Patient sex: F
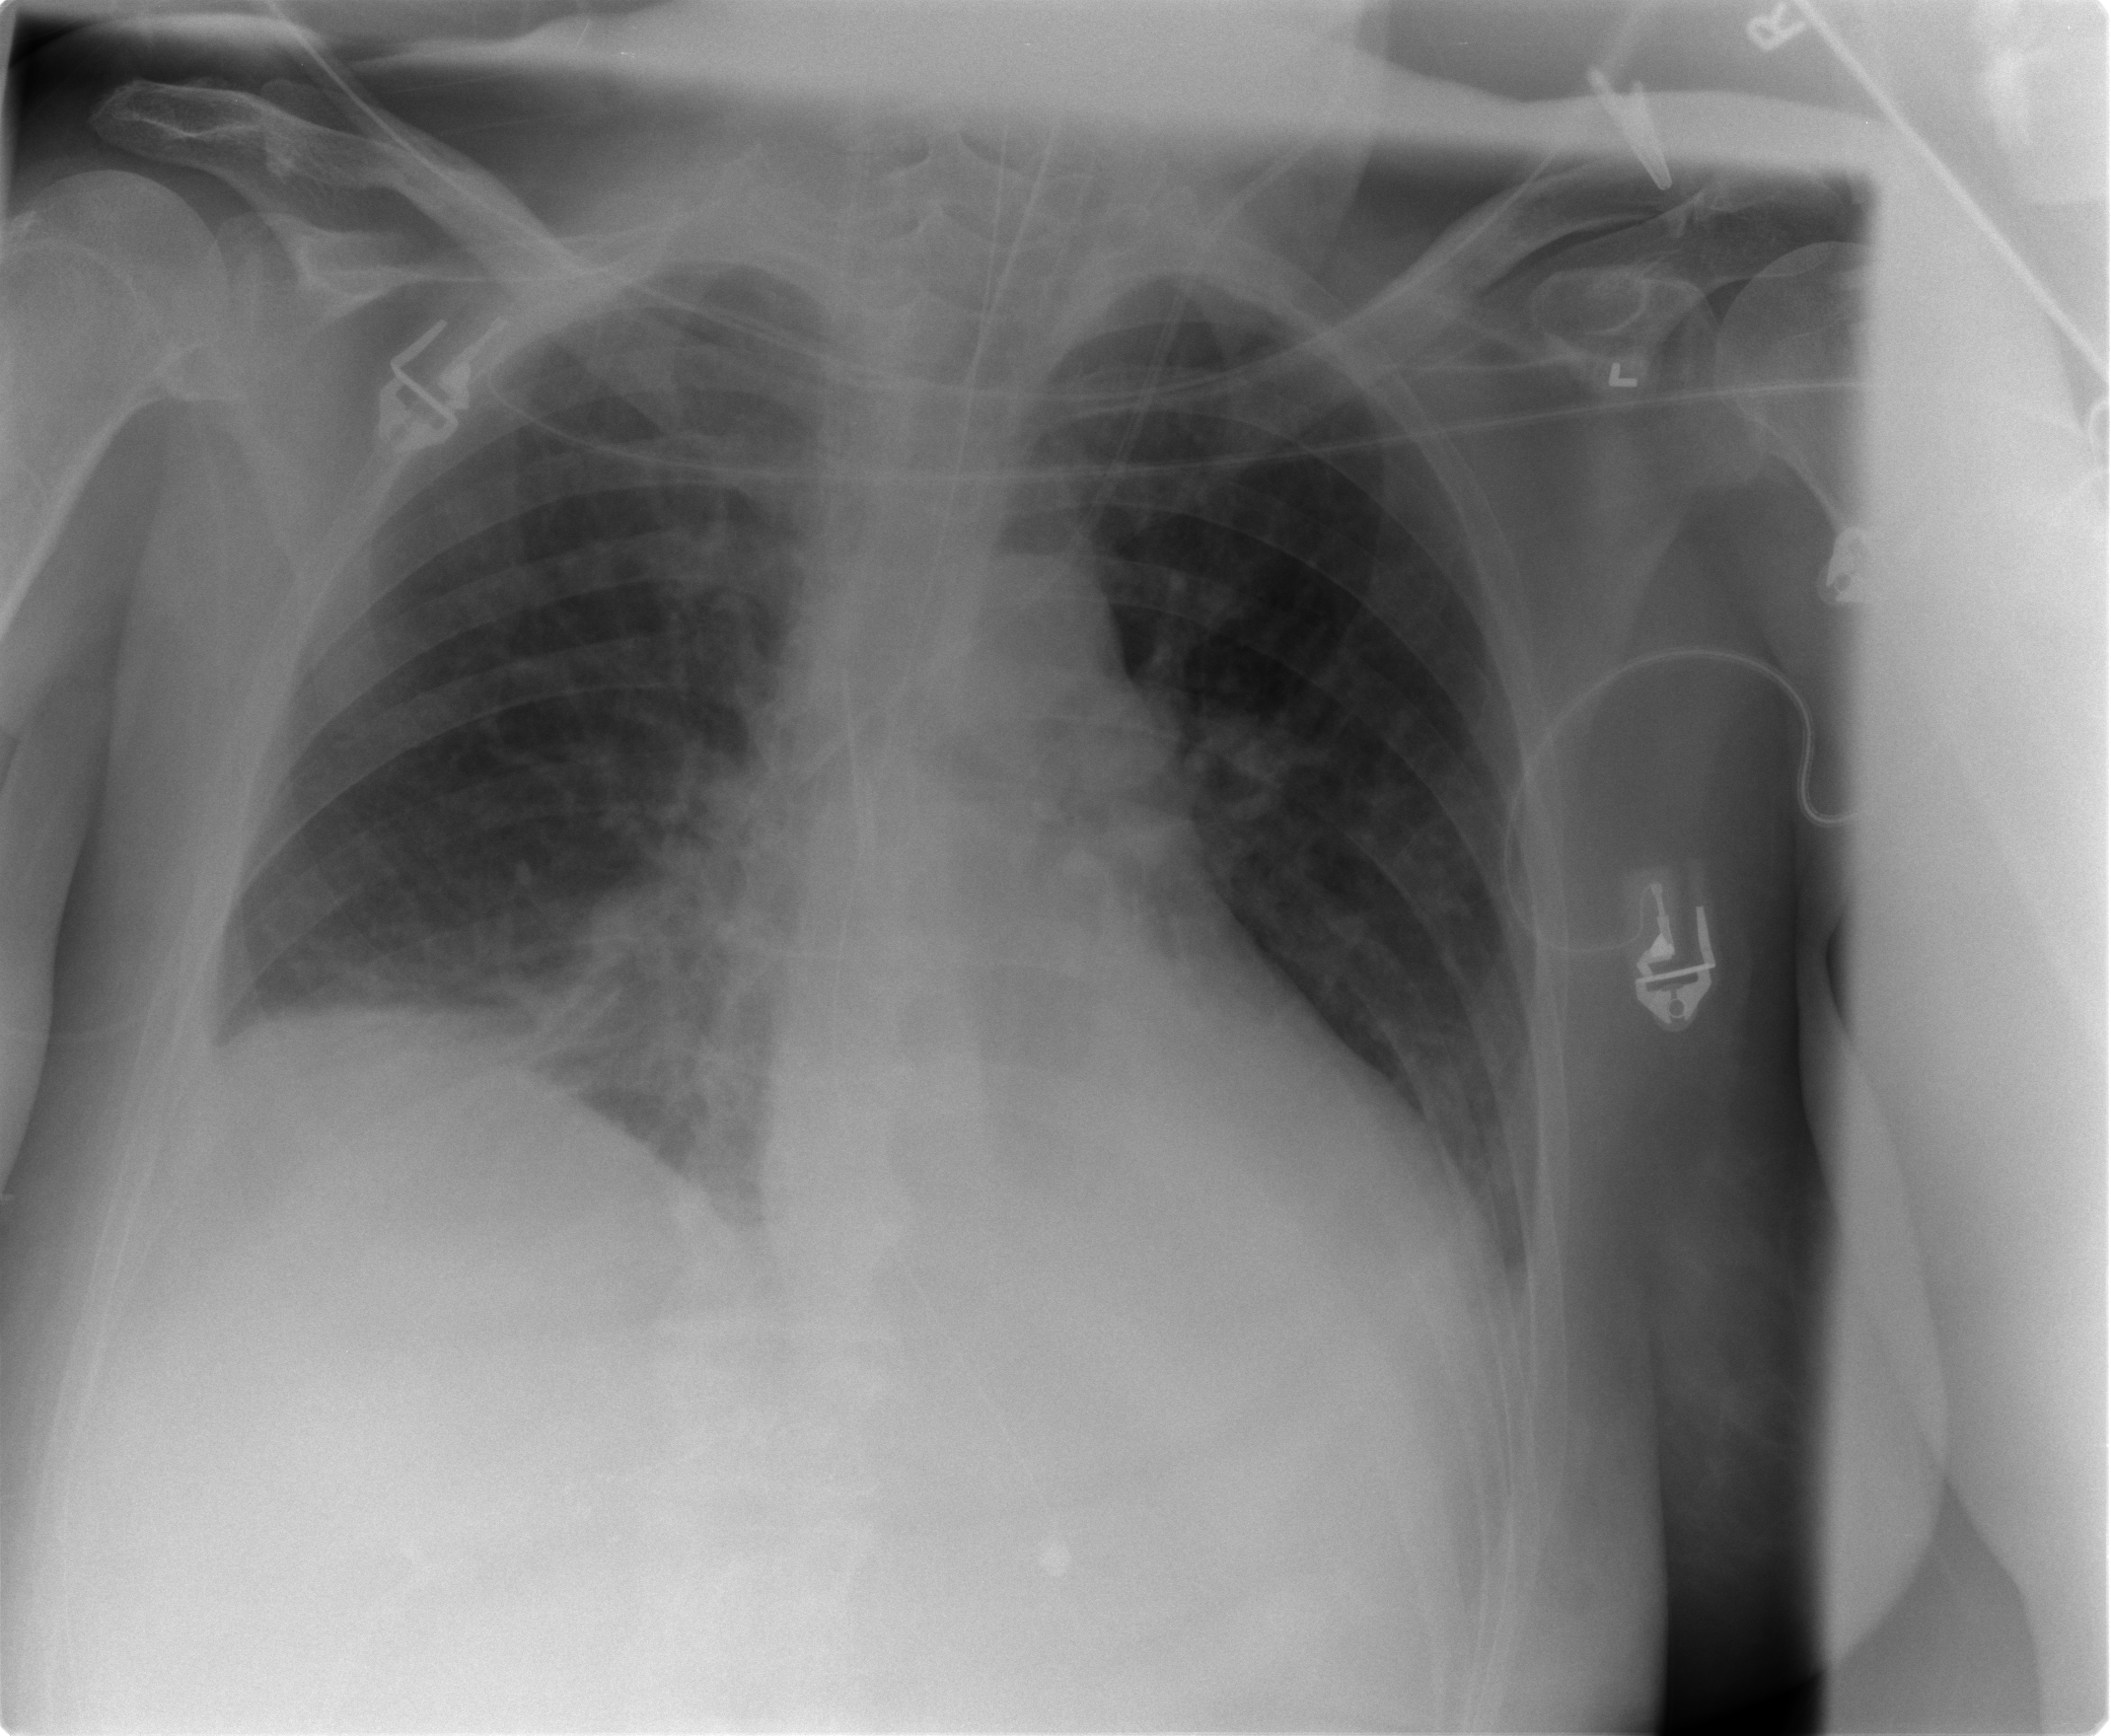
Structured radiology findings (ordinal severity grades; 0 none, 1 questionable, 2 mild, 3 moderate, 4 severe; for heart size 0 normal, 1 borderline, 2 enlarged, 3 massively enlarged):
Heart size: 0
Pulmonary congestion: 2
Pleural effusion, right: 2
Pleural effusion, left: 2
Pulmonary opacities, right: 0
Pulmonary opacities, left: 0
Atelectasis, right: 2
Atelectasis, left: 0